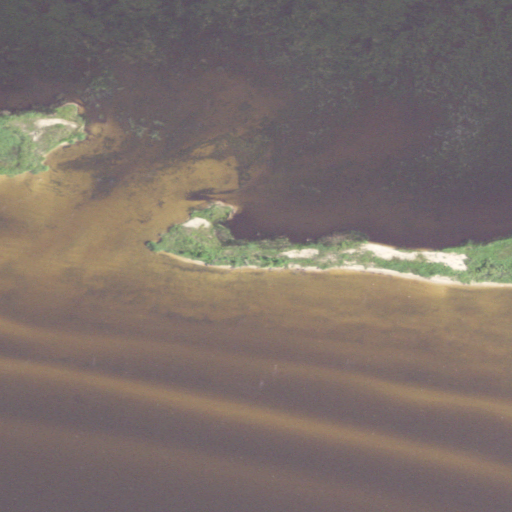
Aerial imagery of cape in Minnesota named Stony Point containing open water and herbaceous wetlands